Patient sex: M
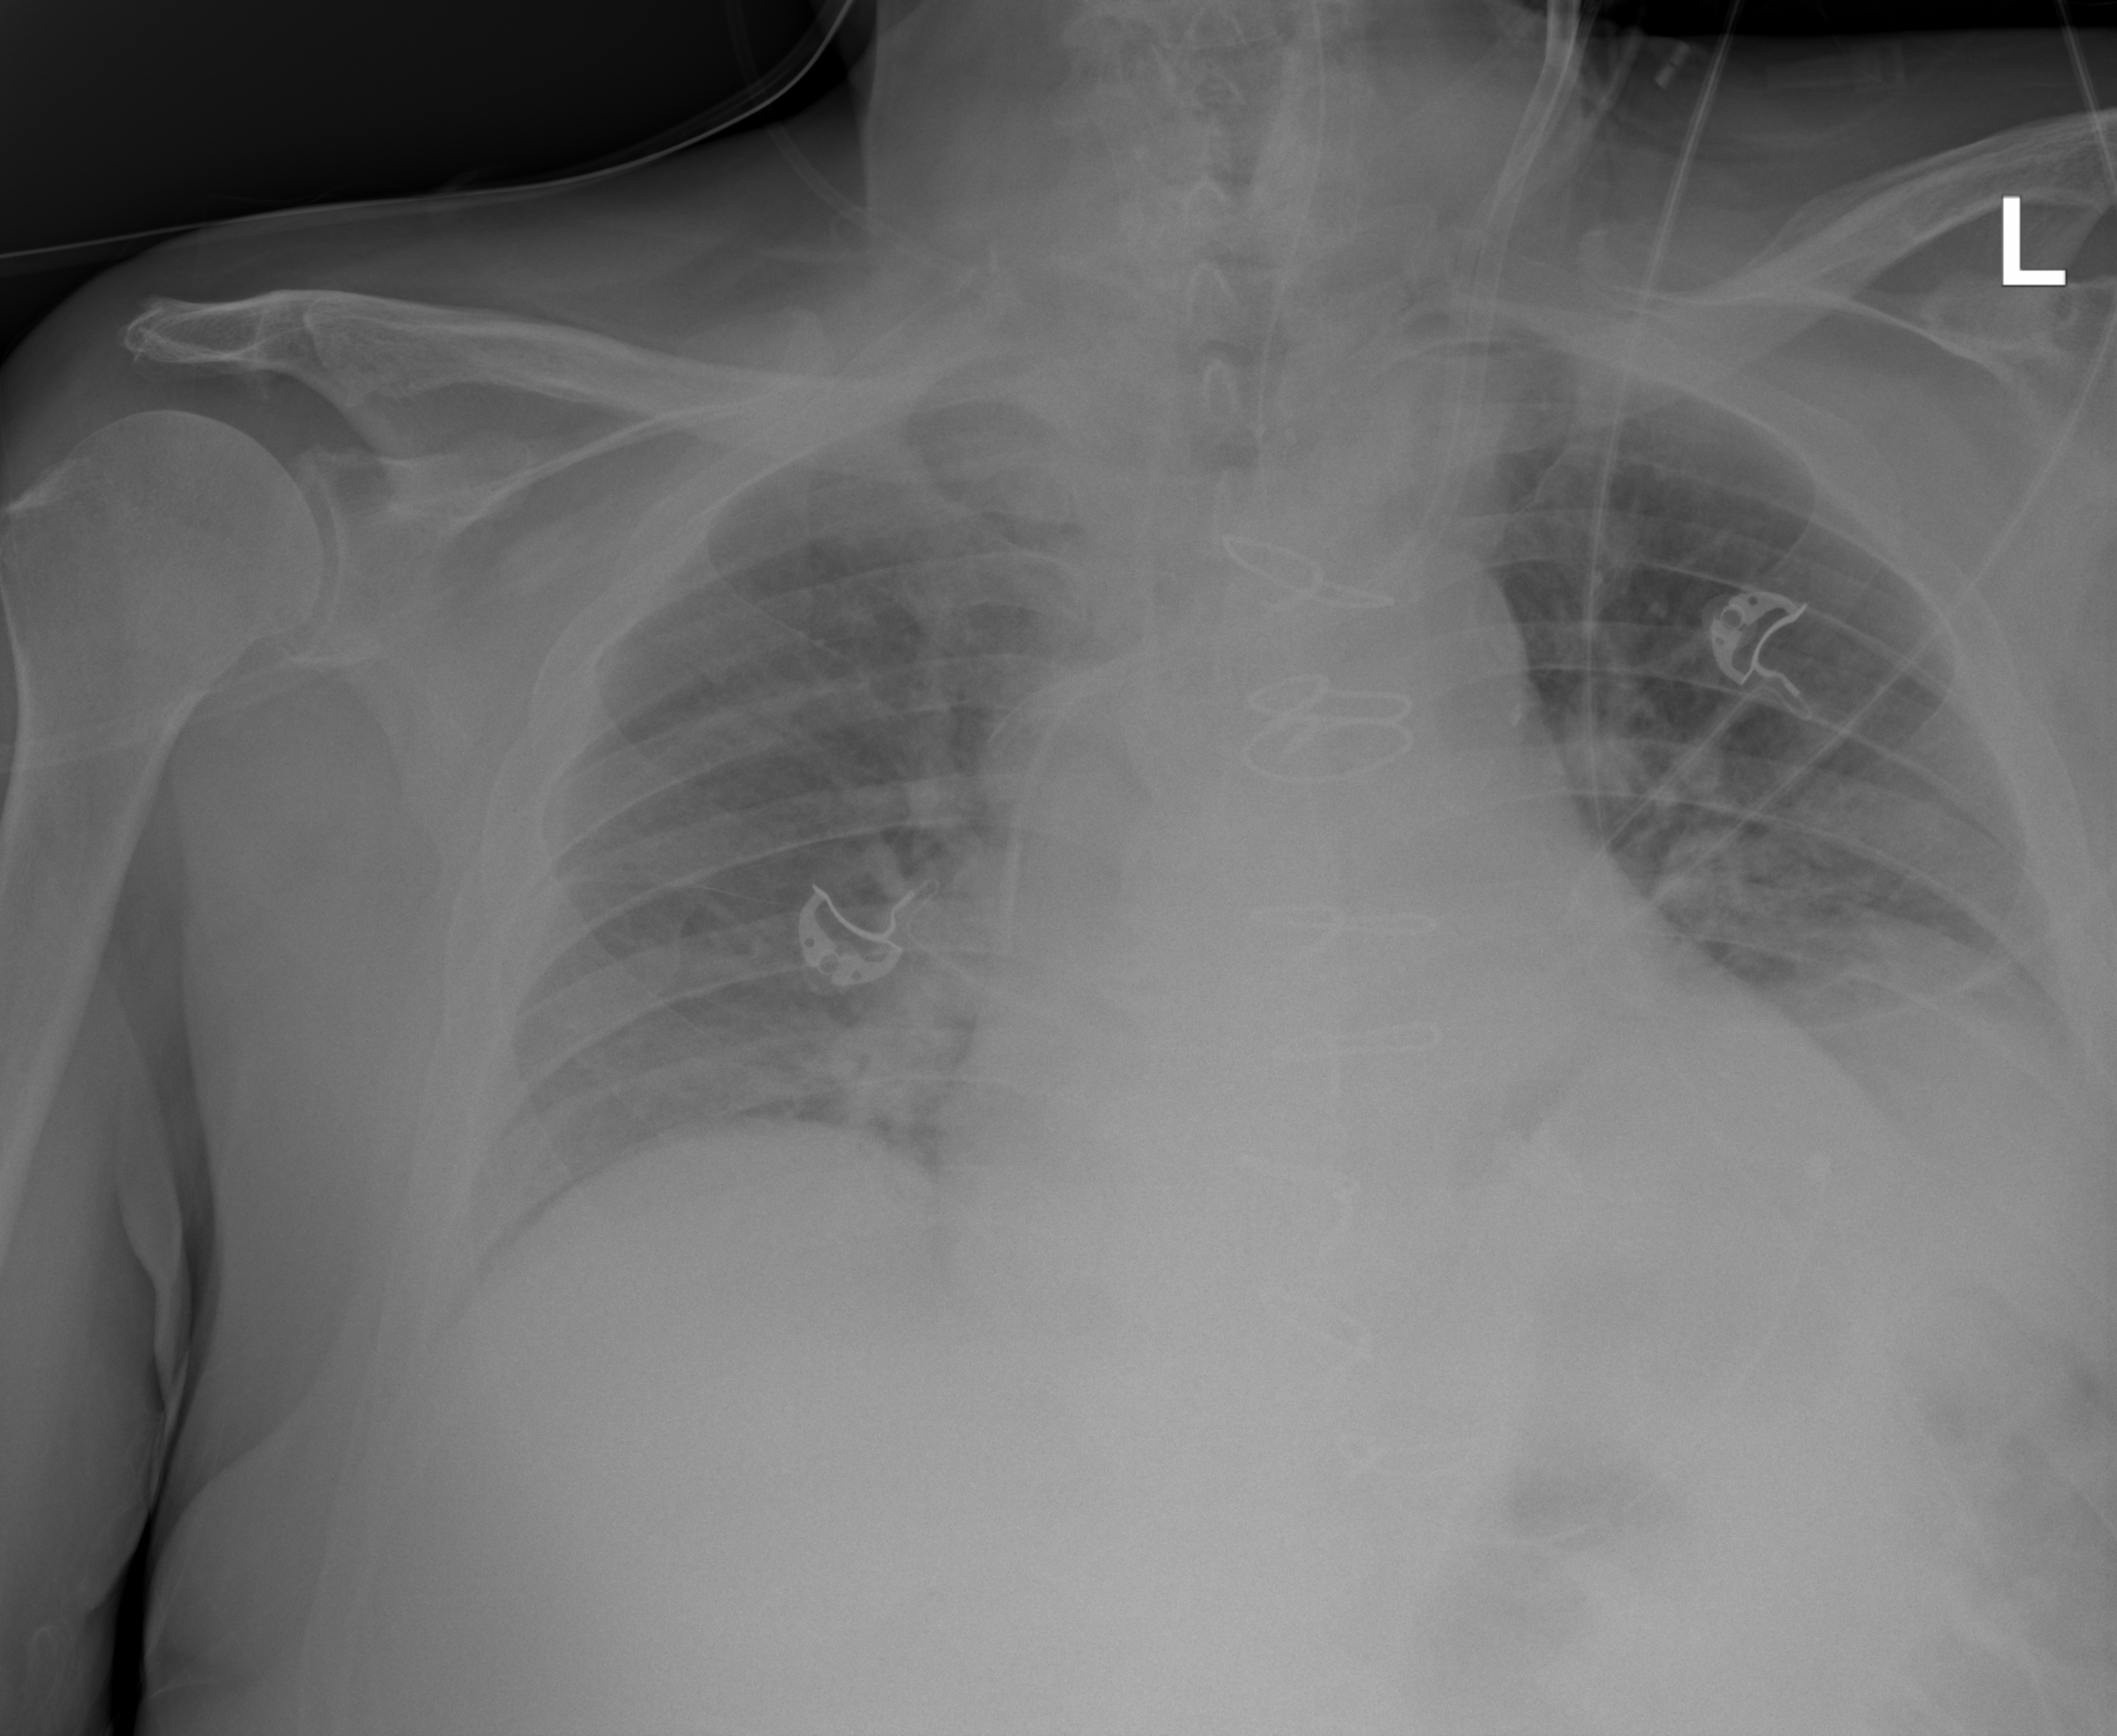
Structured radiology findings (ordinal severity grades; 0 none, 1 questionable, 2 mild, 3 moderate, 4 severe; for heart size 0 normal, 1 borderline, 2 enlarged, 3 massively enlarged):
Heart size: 2
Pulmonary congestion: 2
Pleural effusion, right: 1
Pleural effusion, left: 2
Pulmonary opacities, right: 0
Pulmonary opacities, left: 1
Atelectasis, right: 2
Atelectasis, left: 3